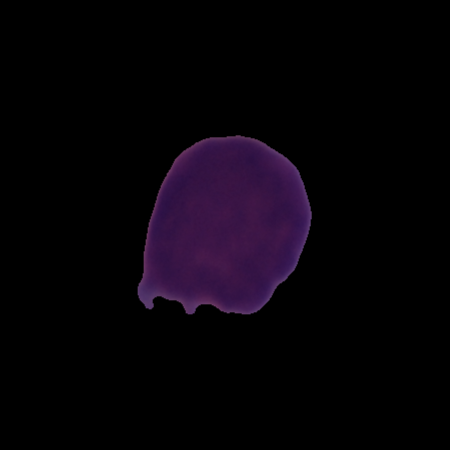
Label: cancer